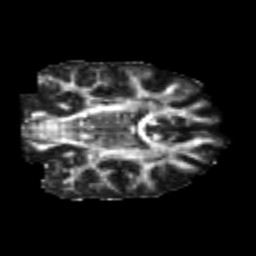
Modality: FA
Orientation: coronal
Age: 24
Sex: female
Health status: healthy
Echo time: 0.074 s